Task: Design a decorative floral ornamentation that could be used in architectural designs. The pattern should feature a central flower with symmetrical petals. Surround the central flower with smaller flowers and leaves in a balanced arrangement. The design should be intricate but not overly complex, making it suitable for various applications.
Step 700:
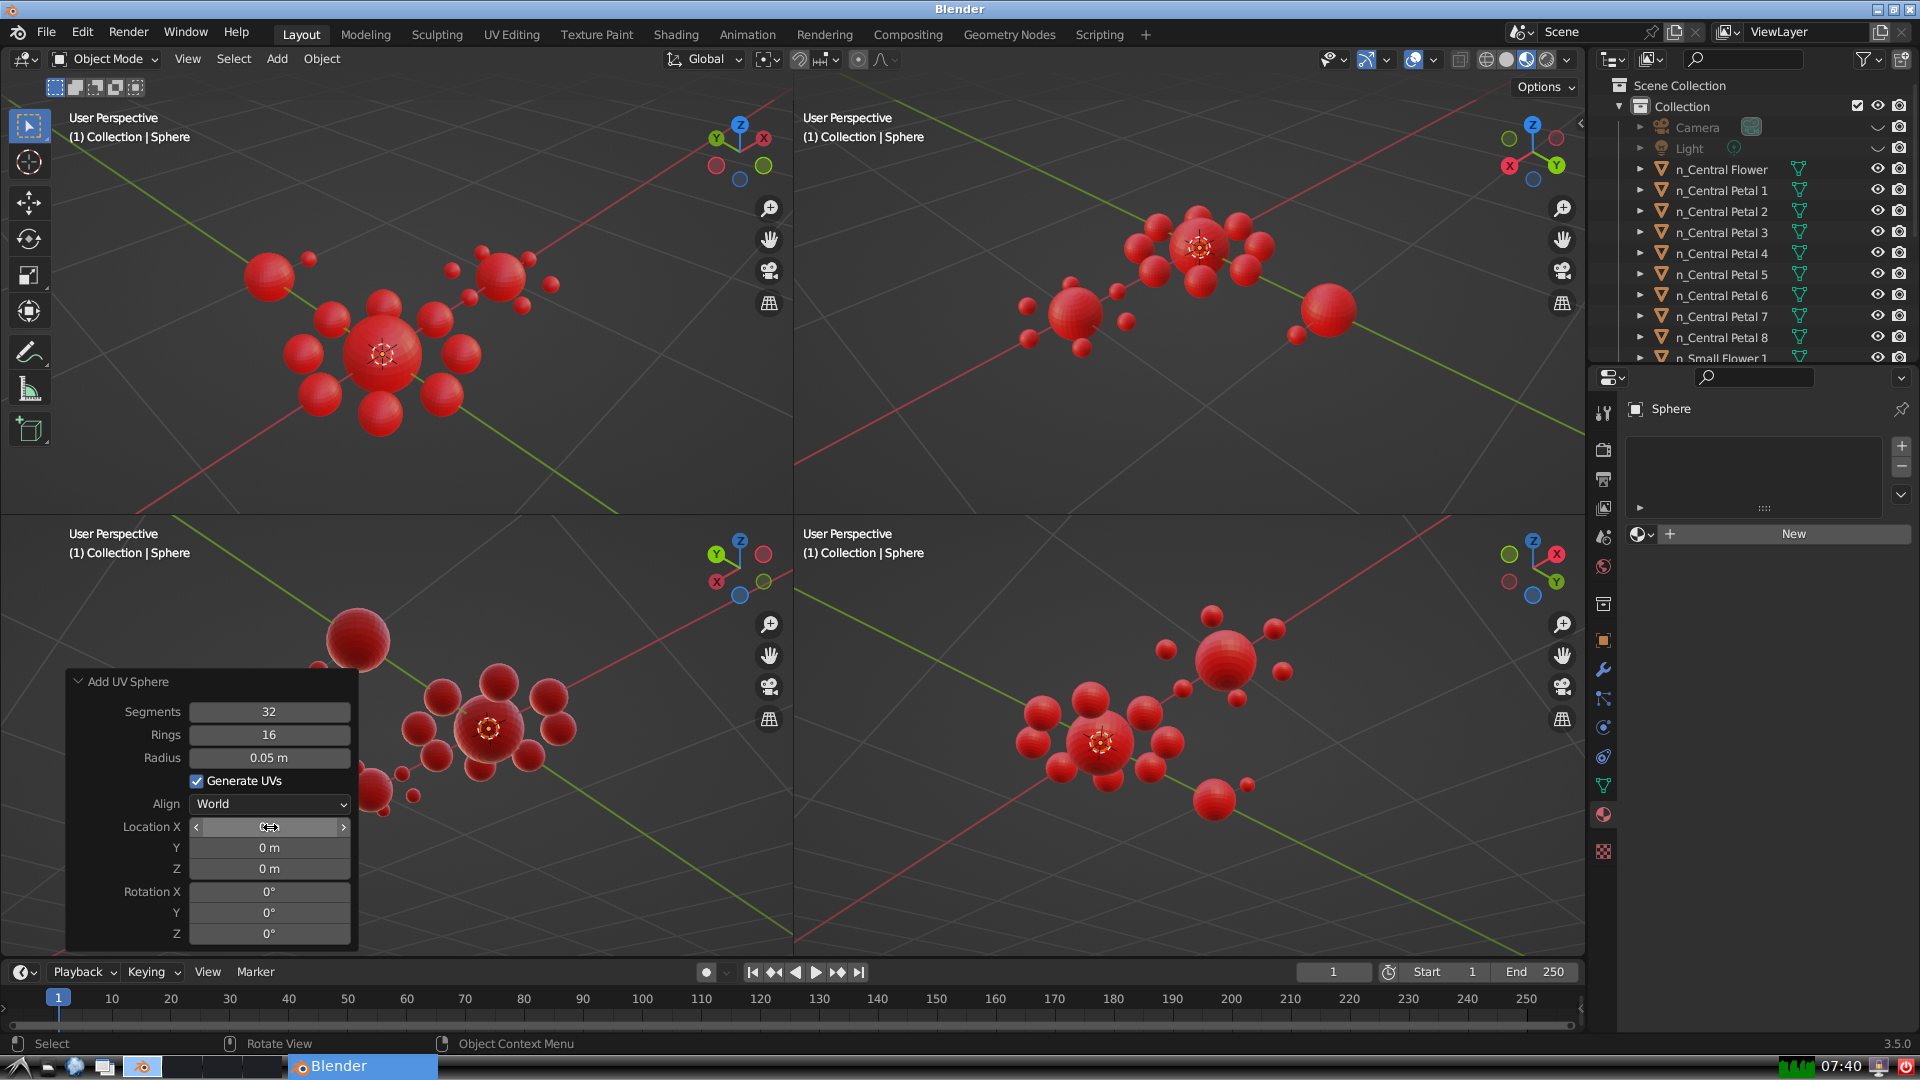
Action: click: no